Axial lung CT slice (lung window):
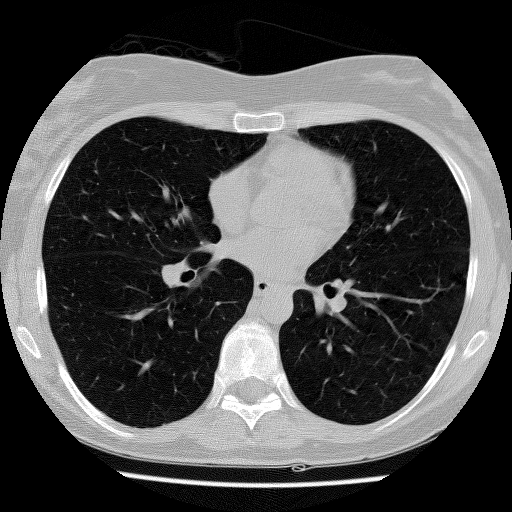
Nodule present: no